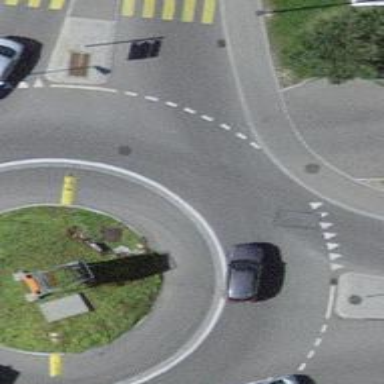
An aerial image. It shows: Secondary road with asphalt surface leading to roundabout junction.